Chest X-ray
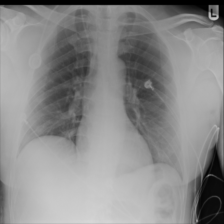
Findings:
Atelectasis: negative
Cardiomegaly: negative
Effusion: negative
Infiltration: negative
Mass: negative
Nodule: negative
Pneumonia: negative
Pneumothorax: negative
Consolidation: negative
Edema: negative
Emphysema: negative
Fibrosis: negative
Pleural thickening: negative
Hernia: negative